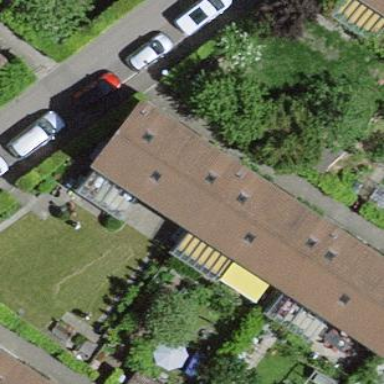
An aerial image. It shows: Terrace building.